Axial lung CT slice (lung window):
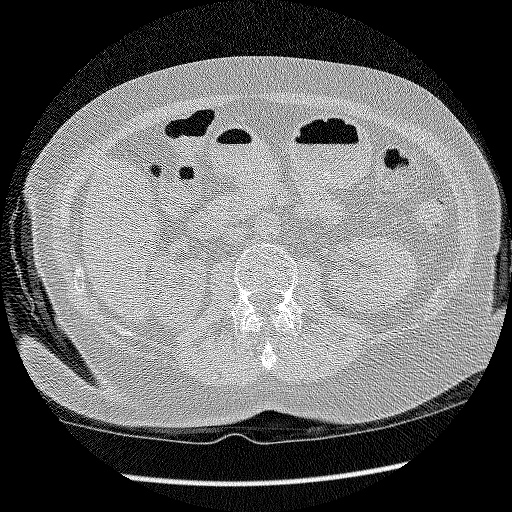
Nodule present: no